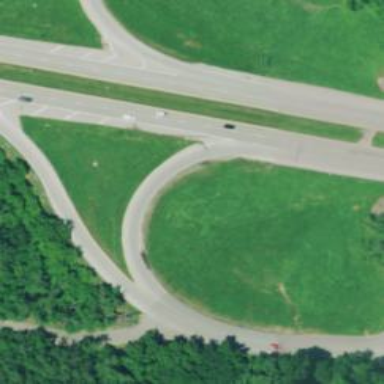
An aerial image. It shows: Primary link highway.